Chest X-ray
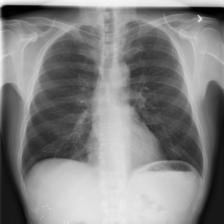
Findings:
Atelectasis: negative
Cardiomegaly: negative
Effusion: negative
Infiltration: negative
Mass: negative
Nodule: negative
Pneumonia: negative
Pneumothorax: negative
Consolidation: negative
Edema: negative
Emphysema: negative
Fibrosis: negative
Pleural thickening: negative
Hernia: negative